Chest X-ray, AP view. Patient: 47 years old, sex F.
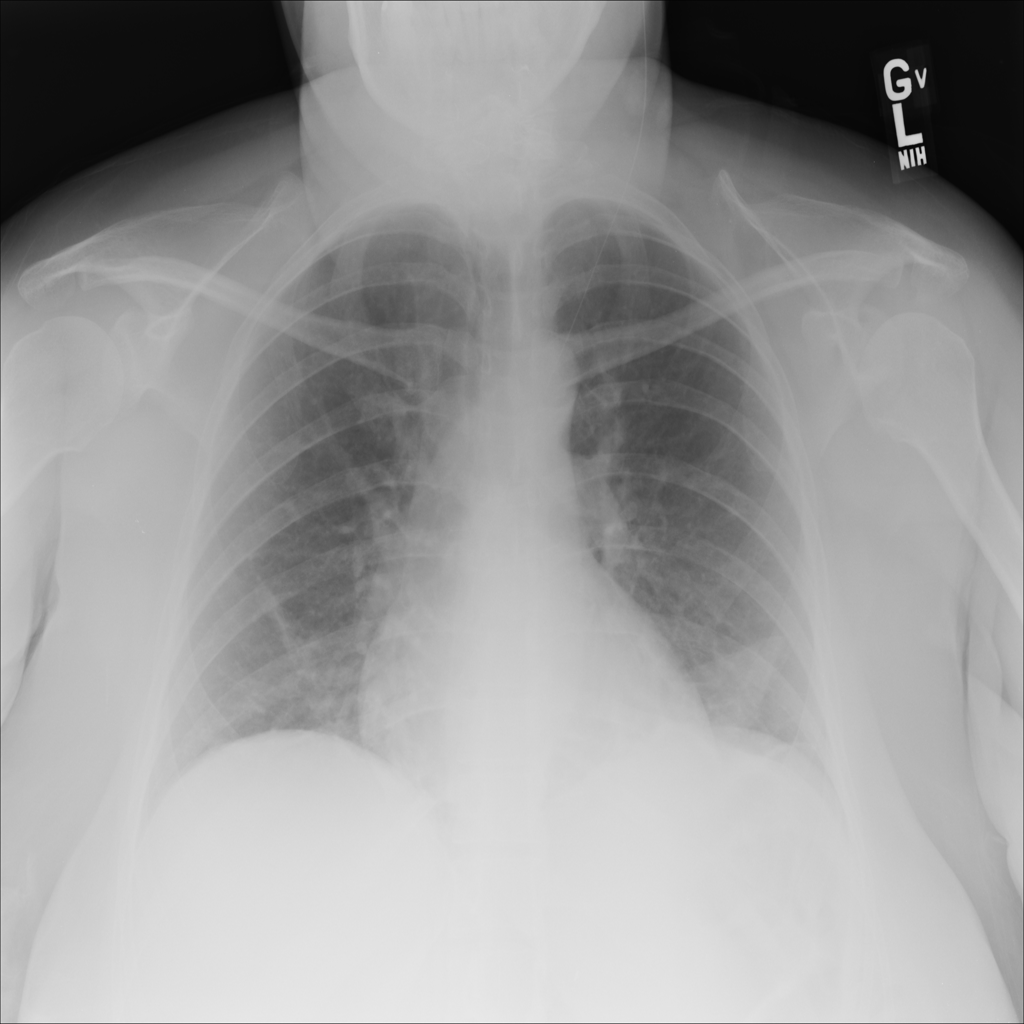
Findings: No Finding